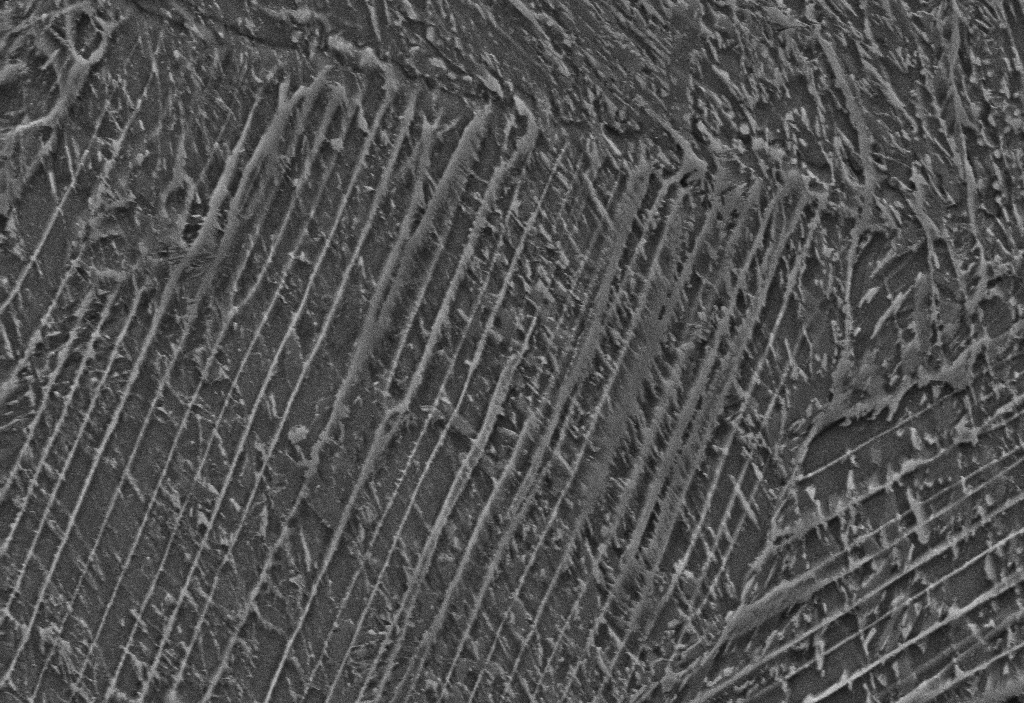
SEM micrograph, magnification: 10000x, scale bar: 2 µm
Phase areas (pixels) — Matrix: 293085; Austenite: 398965; Martensite/Austenite: 27822; Precipitate: 0; Defect: 0; total: 719872